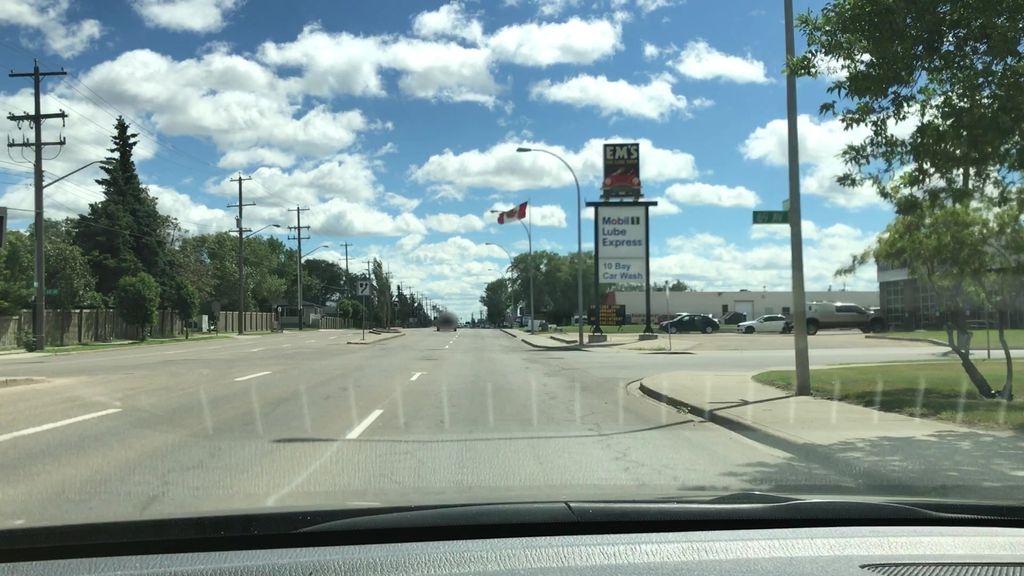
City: edmonton